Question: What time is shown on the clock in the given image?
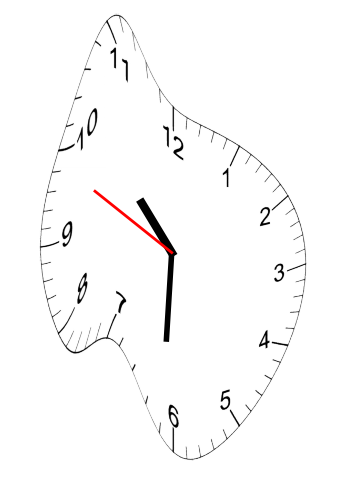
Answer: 10:30:49